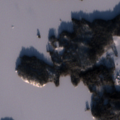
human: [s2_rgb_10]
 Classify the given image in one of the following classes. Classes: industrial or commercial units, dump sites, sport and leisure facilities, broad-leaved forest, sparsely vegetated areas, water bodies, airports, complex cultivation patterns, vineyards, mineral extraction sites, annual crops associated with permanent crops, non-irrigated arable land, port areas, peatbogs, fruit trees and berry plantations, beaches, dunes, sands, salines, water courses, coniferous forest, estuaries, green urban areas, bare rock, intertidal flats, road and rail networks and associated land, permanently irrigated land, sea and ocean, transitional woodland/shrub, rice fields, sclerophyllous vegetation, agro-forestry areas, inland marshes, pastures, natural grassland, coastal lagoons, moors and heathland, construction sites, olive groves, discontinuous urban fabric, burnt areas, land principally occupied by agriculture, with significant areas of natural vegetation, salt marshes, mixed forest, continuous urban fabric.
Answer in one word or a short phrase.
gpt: land principally occupied by agriculture, with significant areas of natural vegetation, coniferous forest, water bodies